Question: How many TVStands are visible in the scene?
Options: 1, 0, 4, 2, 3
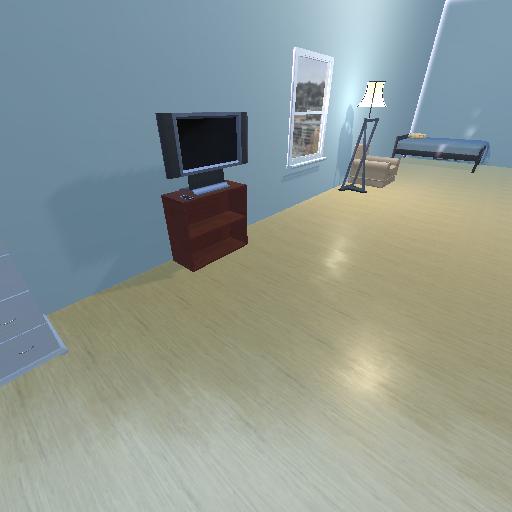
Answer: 1